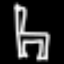
Label: chair